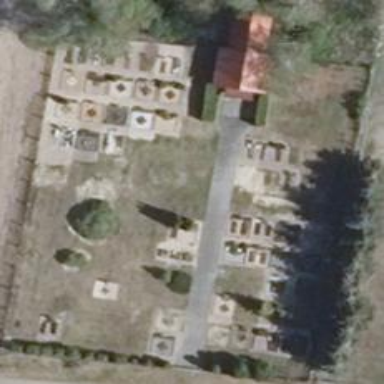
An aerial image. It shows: Cemetery.